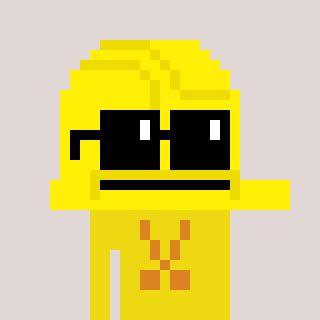
a pixel art character with square black sunglasses, a construction helmet-shaped head and a yellow-colored body on a warm background